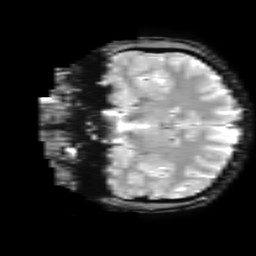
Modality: T2starw
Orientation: coronal
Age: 28
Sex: male
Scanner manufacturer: ge
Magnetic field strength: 3 T
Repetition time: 0.65 s
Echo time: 0.02 s